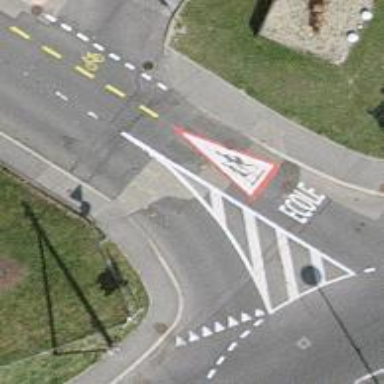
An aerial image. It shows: Zebra crossing on the road.